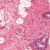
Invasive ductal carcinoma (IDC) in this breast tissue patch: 0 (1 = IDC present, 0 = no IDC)